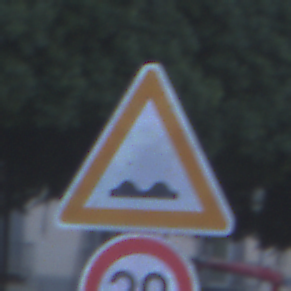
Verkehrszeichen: UnebeneFahrbahn
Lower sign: Geschwindigkeit30
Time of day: SunriseSunset
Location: Outdoor (Urban)
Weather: PartlyCloudy
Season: NotSpecified
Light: Natural